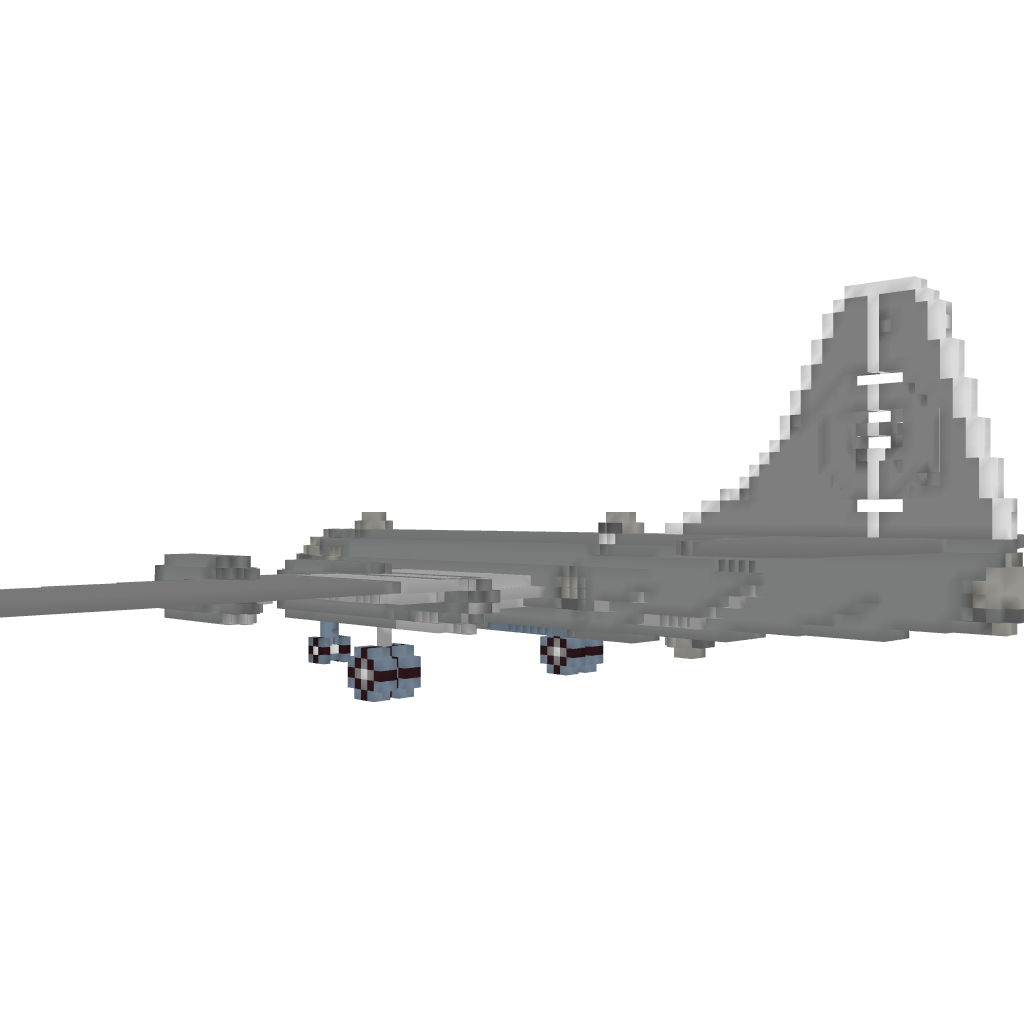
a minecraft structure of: Boeing B-29 SuperFortress